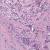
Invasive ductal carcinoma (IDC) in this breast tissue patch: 1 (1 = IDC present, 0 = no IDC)